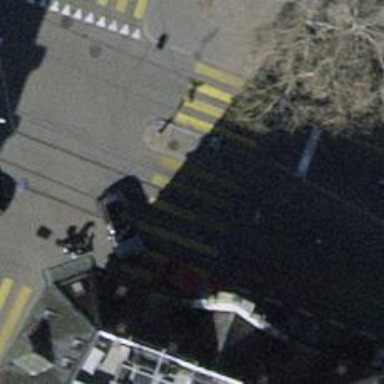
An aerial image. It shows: Tram crossing on the railway.